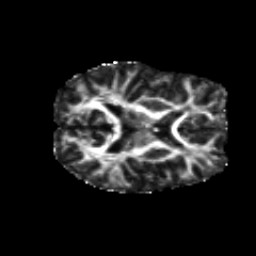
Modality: FA
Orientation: axial
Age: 28
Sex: female
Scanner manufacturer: siemens
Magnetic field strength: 3 T
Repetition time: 8.8 s
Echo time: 0.085 s